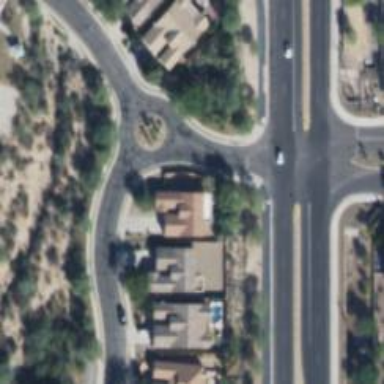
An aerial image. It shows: Residential road with separate sidewalk.